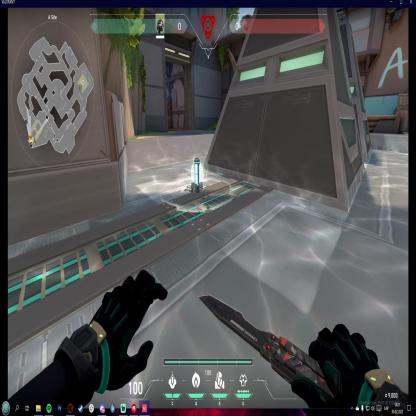
Label: planted spike